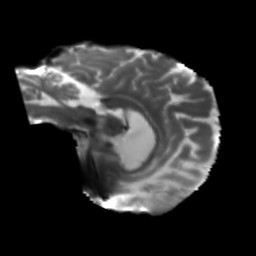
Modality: T2w
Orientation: sagittal
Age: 64
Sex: male
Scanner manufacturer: siemens
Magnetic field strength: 3 T
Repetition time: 5.25 s
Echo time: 0.08 s